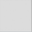
Piece: xx